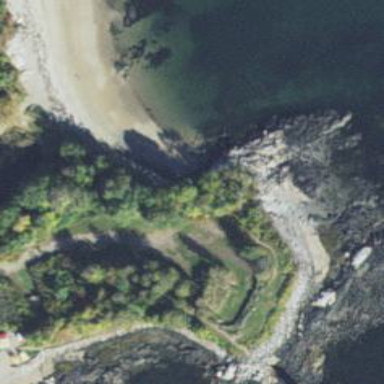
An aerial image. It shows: Historical fort.